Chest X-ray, PA view. Patient: 48 years old, sex F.
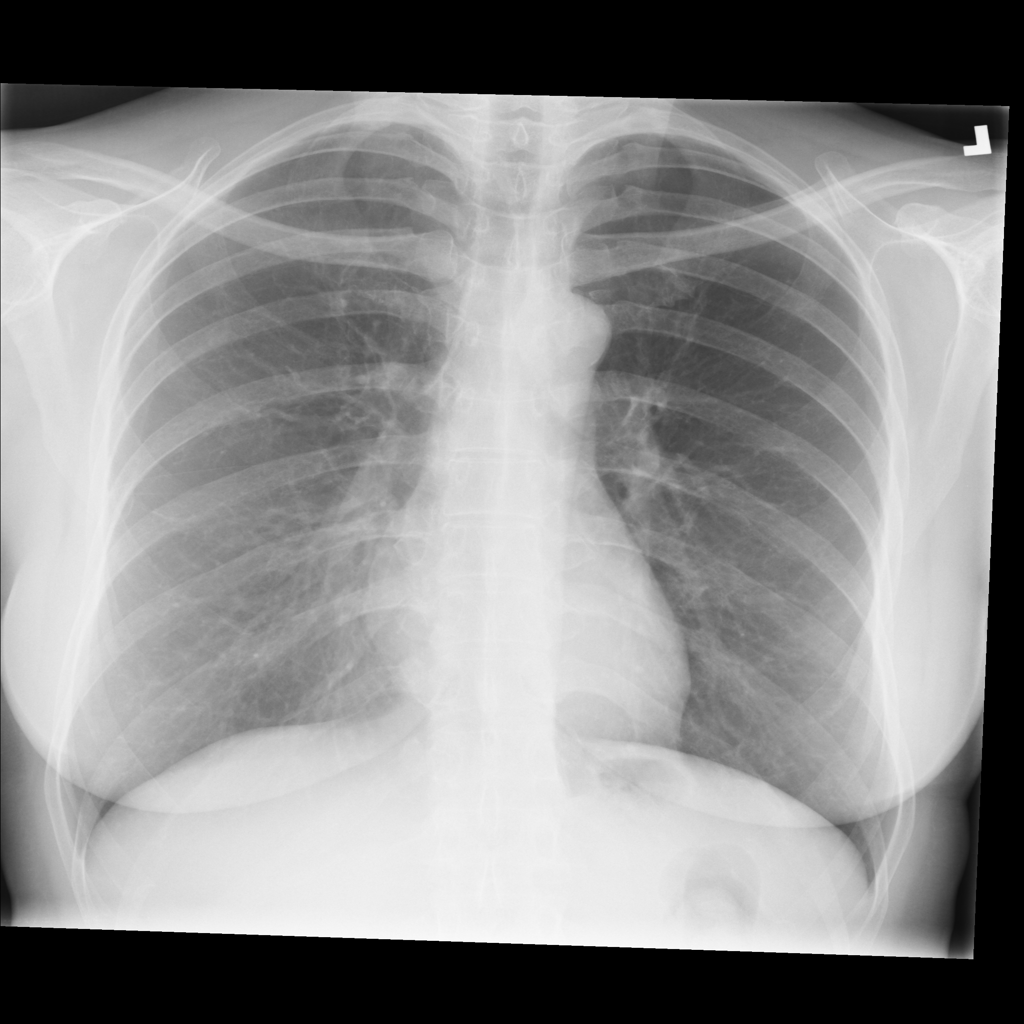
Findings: No Finding